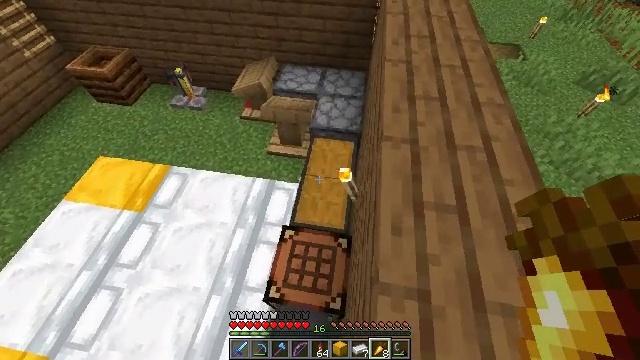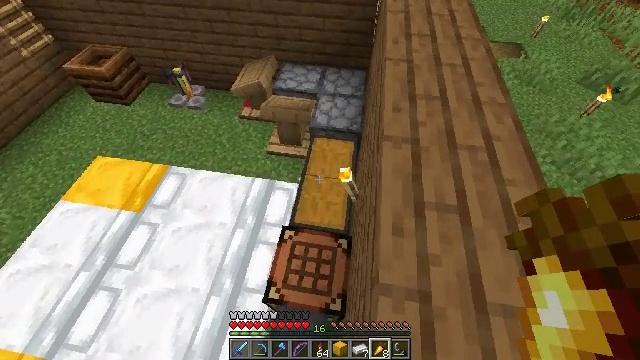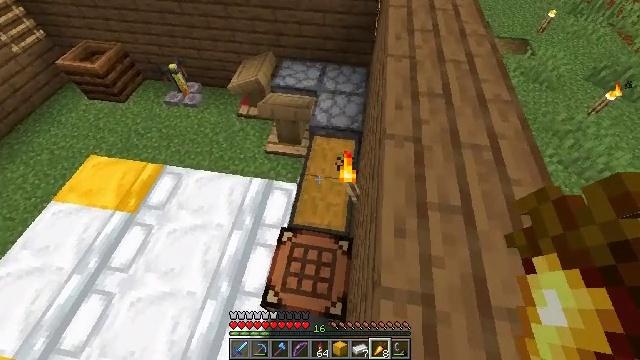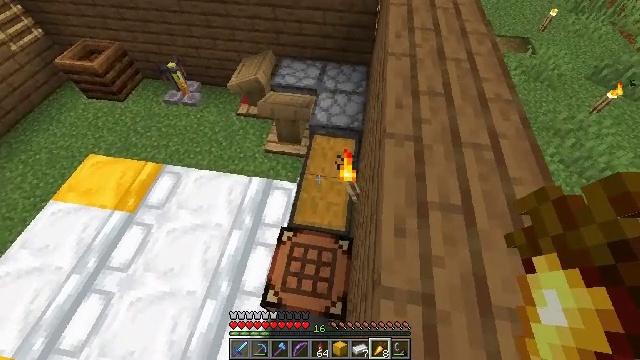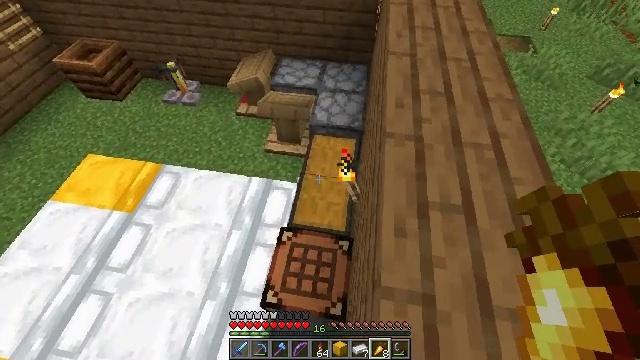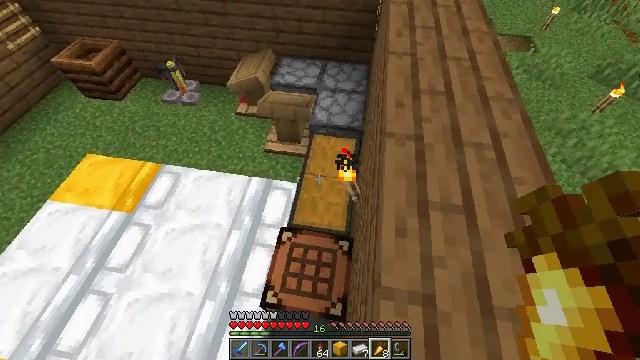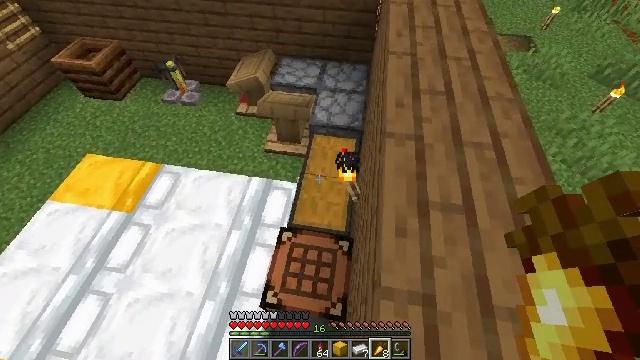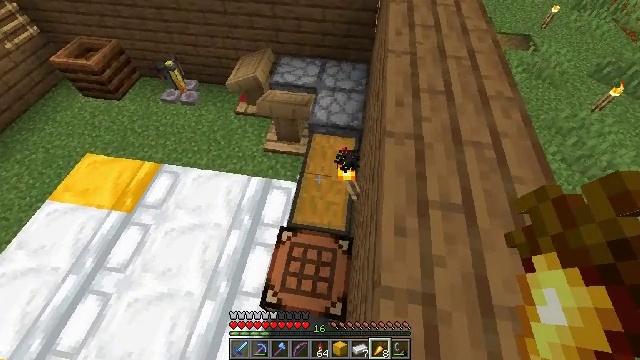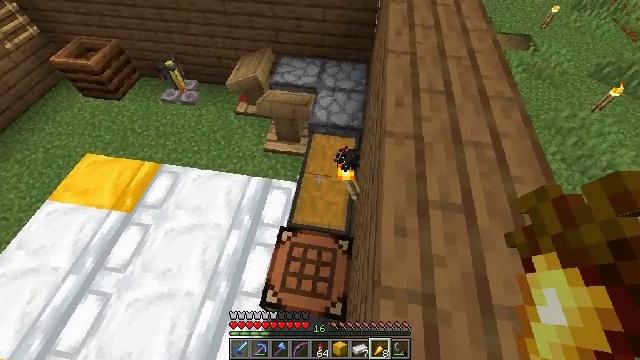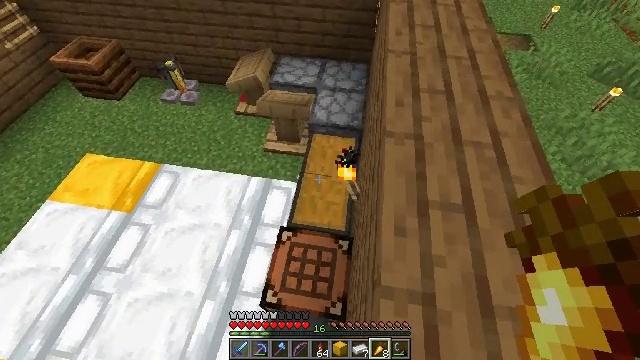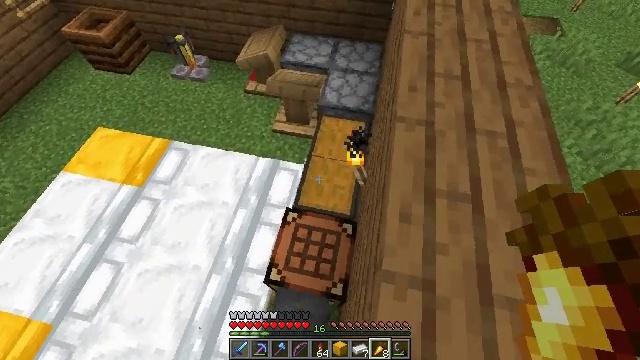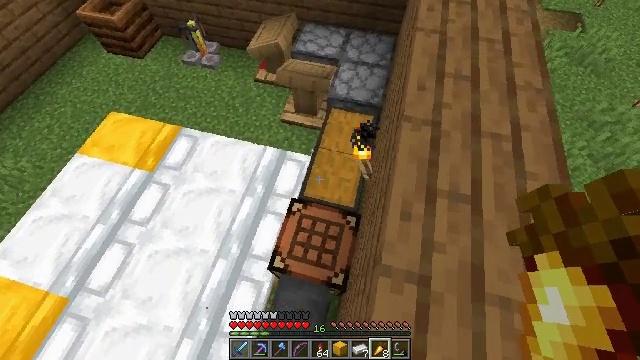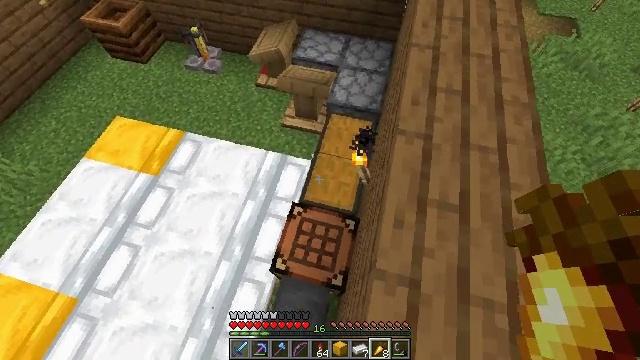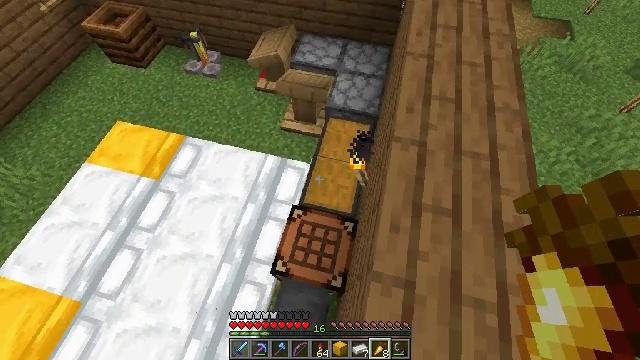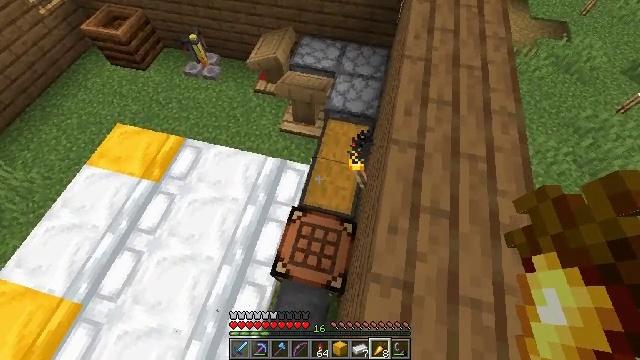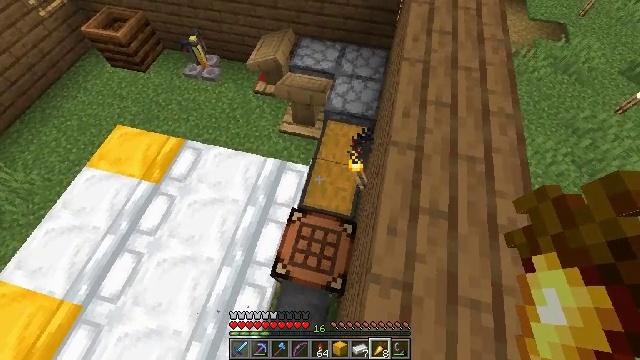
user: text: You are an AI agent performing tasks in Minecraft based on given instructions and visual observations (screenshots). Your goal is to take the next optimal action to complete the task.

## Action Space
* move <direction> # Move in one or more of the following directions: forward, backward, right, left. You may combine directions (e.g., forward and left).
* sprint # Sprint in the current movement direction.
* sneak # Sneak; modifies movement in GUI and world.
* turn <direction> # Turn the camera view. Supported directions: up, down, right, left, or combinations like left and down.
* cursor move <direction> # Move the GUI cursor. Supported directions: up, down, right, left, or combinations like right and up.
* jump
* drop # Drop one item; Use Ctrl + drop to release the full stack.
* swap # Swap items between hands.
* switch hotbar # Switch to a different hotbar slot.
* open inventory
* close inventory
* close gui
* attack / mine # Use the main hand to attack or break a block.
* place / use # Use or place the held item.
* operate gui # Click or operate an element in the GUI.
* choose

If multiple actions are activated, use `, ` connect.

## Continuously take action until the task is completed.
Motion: motion action
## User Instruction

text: Break the spruce leaves to clear the area.
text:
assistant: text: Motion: sneak, use / place
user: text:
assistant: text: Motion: sneak, use / place
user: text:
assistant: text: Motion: sneak
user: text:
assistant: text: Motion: sneak
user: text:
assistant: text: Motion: sneak
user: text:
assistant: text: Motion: sneak
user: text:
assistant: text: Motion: sneak
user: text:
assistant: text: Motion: sneak
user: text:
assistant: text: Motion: sneak
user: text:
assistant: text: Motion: turn left and down, use / place
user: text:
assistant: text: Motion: turn left and down, use / place
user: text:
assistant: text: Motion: use / place
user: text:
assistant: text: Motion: no_op
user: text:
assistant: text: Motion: no_op
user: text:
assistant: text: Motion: no_op
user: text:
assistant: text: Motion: no_op
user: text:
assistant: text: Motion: no_op
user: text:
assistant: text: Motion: no_op
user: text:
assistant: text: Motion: use / place
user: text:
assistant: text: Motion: use / place
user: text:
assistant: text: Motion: use / place
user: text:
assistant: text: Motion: no_op
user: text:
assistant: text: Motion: turn down
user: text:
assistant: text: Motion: no_op
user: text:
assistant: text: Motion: no_op
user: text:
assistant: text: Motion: no_op
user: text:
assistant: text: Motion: cursor move right and up
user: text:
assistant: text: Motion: no_op
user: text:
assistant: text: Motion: no_op
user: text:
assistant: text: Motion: no_op